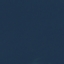
Land use / land cover class: SeaLake